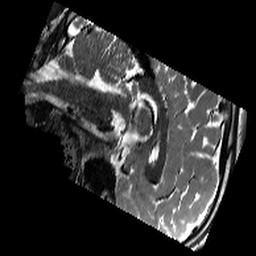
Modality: T2w
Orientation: sagittal